Field crop: maize
Growth stage: 2
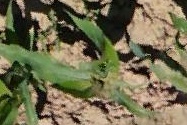
Species: maize